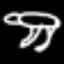
Label: frog